Question: At the moment,I am creating an app to upload video to facebook..I used facebook sdk as code follow:
'''
AsyncFacebookRunner mfacebook=new AsyncFacebookRunner(facebook);
mfacebook.request("me/videos", parameters, "POST", new fbRequestListen(), null);
'''
I uploaded video success..But numbers of video is increase but it not display in video directory in Facebook..Only have a video in video directory :(
Image reference:

<URL>
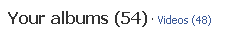
Answer: I'm not clear what you mean by 'video in video directory', but i'll take a stab at this:
If you mean that the '/videos' connection of the user, when accessed with a GET request after you make the upload, does not contain thw newly uploaded video, this is expected for two reasons:
1. The video takes a while to process, and isn't available via the API until processing is complete
2. The /videos connection only includes videos the user is tagged in, not the videos that the user owns or uploaded.
You should save the callback from the video upload call, which is the video ID - this will be accessible via the API once processing completes.
In the Graph API , you can get a list of the user's uploaded videos at '/me/videos/uploaded'
You can also access the user's list of uploaded videos via FQL:
'SELECT vid, owner, title, description, thumbnail_link, embed_html, updated_time, created_time FROM video WHERE owner=me()'